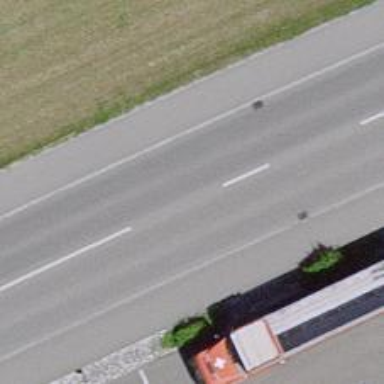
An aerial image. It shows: Primary highway with asphalt surface and cycle track alongside.